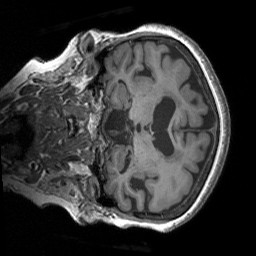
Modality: T1w
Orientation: coronal
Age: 77
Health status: healthy
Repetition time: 1.9 s
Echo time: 0.00252 s